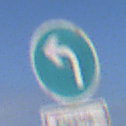
Verkehrszeichen: VorgeschriebeneFahrtrichtungLinks
Zusatzzeichen unten: BesondereFahrzeugeUndTransportgueter11
Umgebung: Outdoor, Nature
Tageszeit: Midday
Wetter: PartlyCloudy
Licht: Natural
Jahreszeit: NotSpecified
Kontrast: MediumContrast